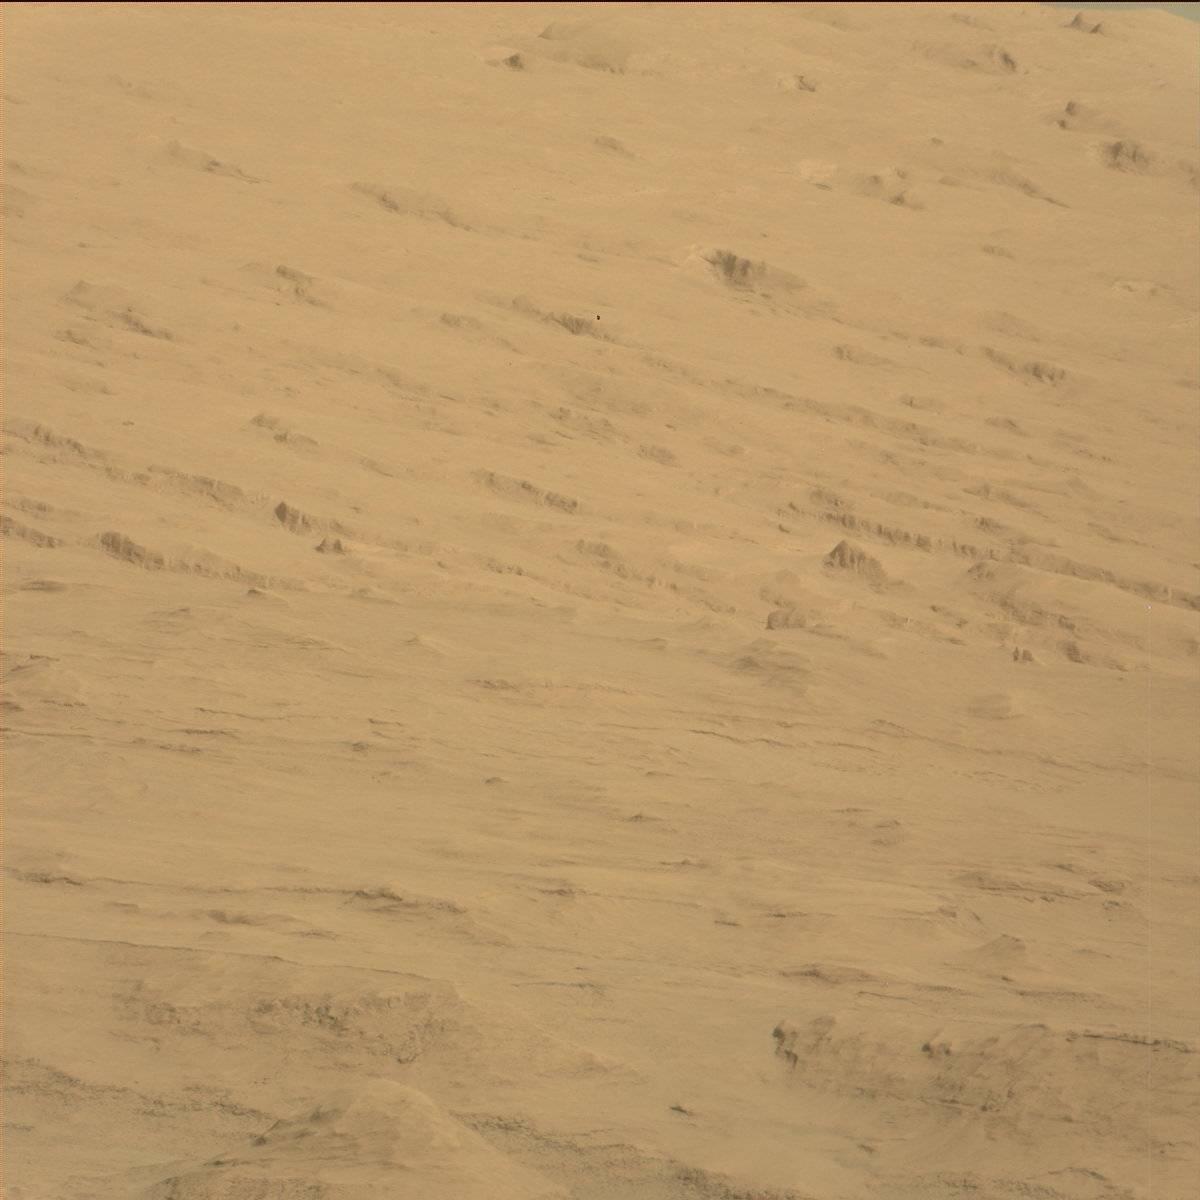
Terrain classes present: Ridge, Sky